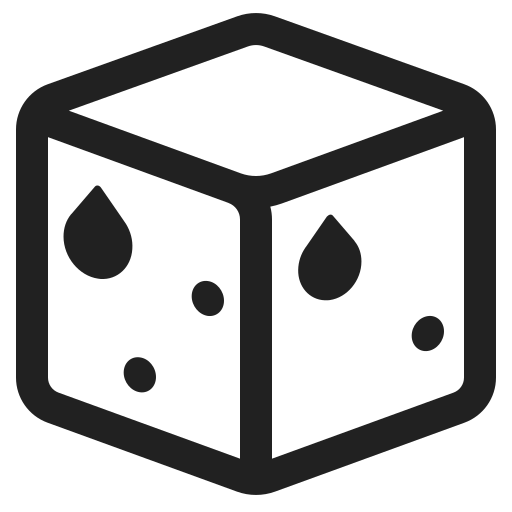
ice high contrast